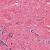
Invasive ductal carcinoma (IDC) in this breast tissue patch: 0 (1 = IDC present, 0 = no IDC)